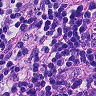
Metastatic tissue present: no